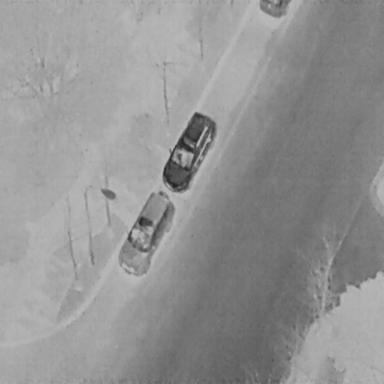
There are two Cars in the infrared image.